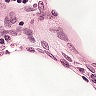
Metastatic tissue present: no